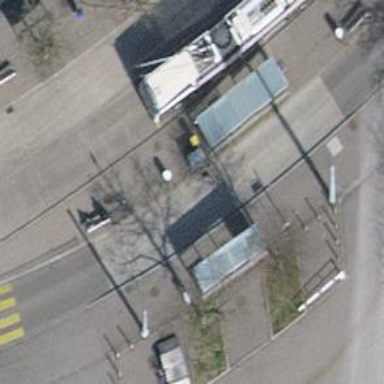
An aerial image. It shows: Platform with shelter for public transport.